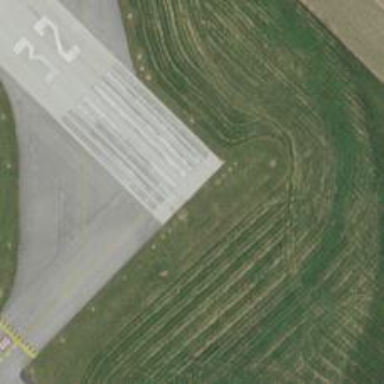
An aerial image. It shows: Asphalt runway at the airport.